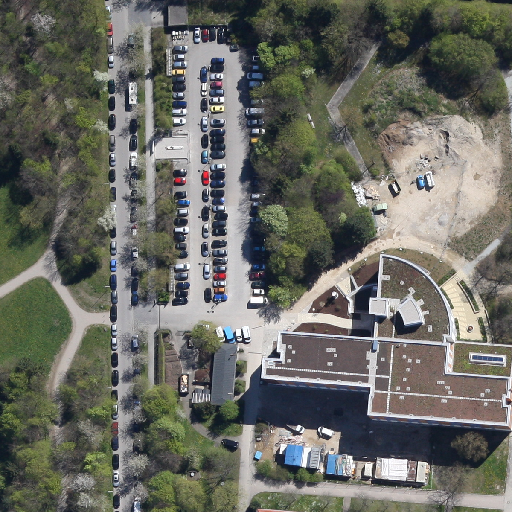
Referring expression: building along the road